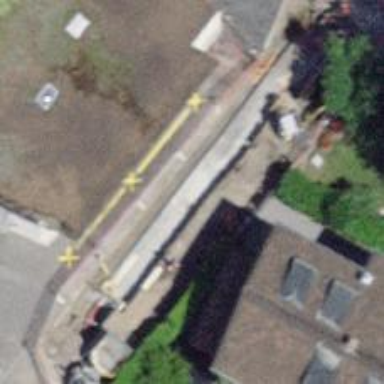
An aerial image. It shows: Bollard barrier.